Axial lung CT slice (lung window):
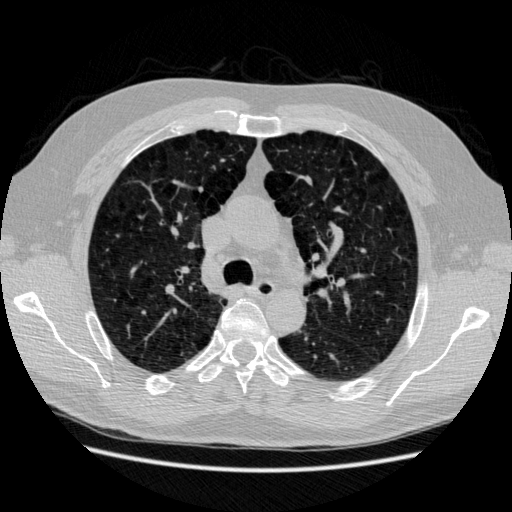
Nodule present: no